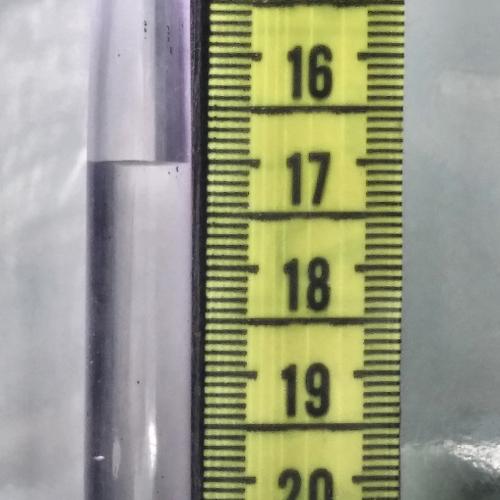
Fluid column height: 17.0 cm